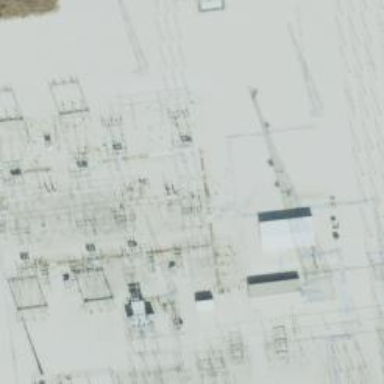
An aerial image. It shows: Switch used for power control.